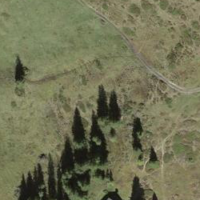
EUNIS habitat code: 25
Species observed at this site:
Miramella alpina